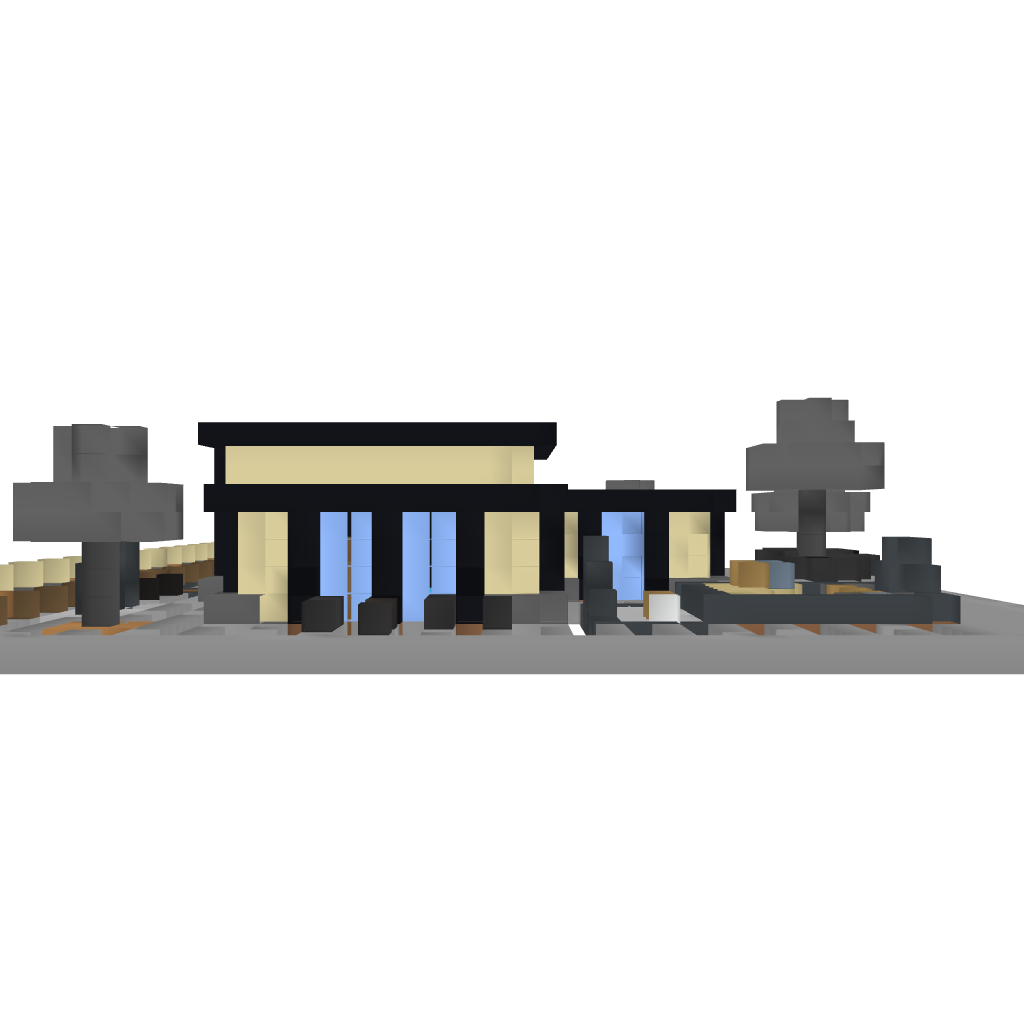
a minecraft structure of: Modern House #3 (Ecl1pse8) 1.7.2